Interaction volume radius: 10 \u00c5
Interaction volume height: 10 \u00c5
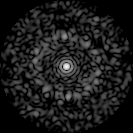
Disorder parameter: 0.8386